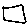
Label: square